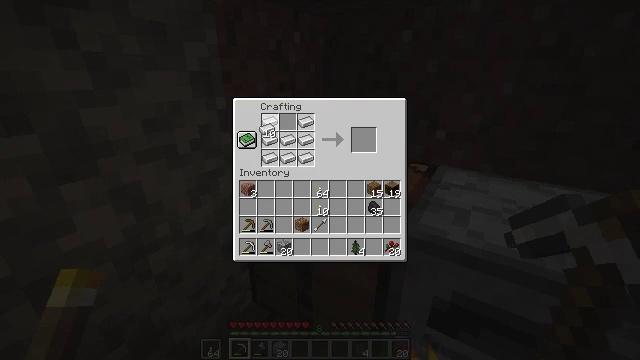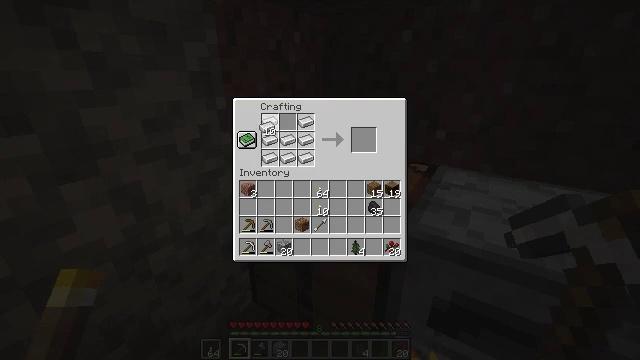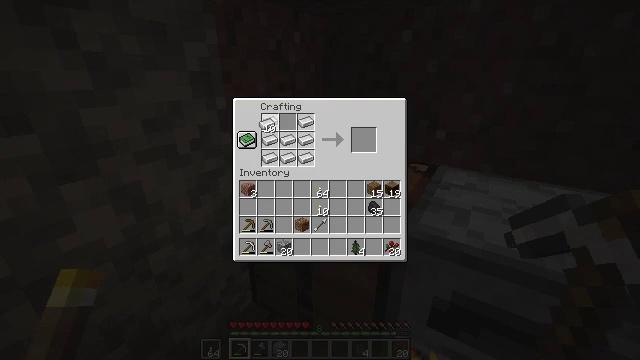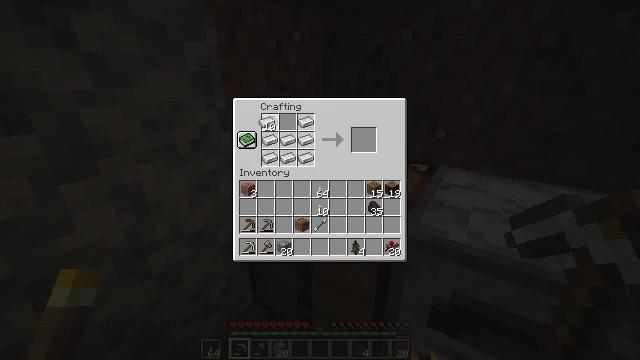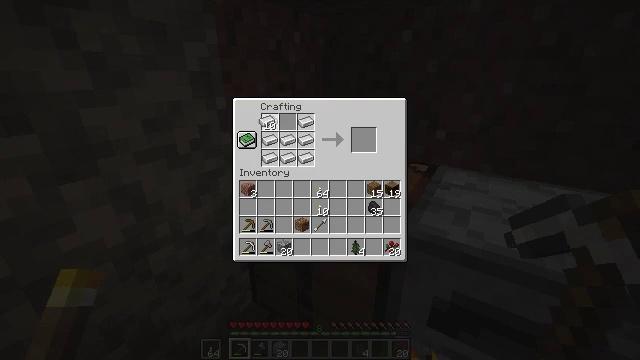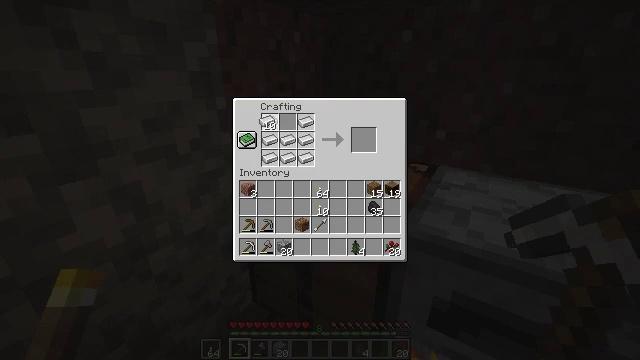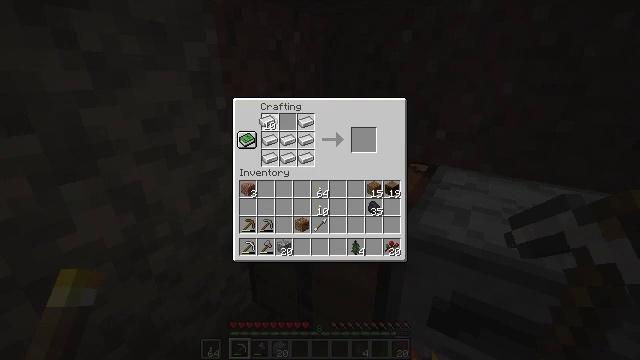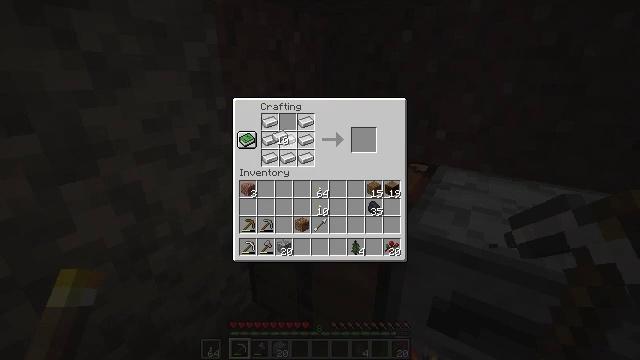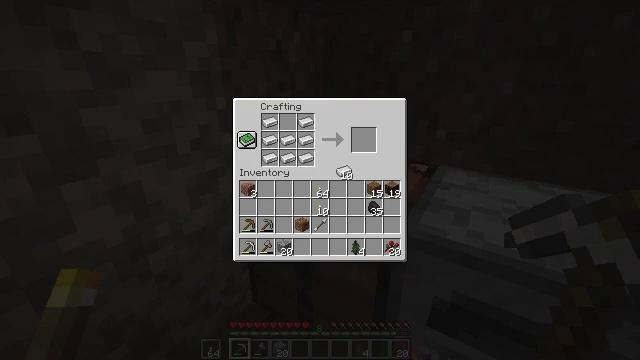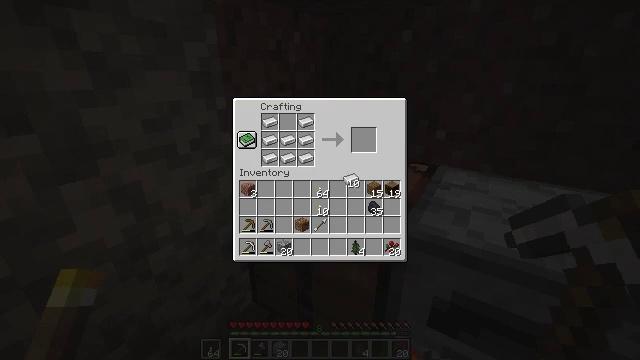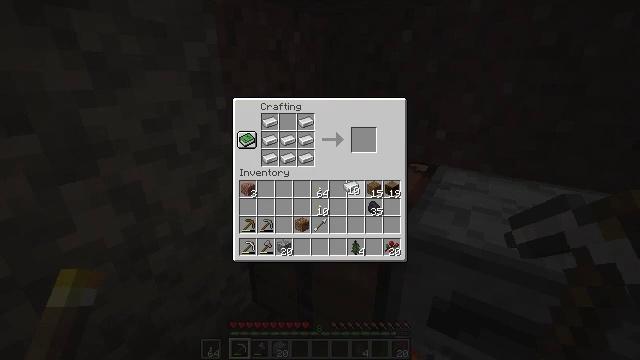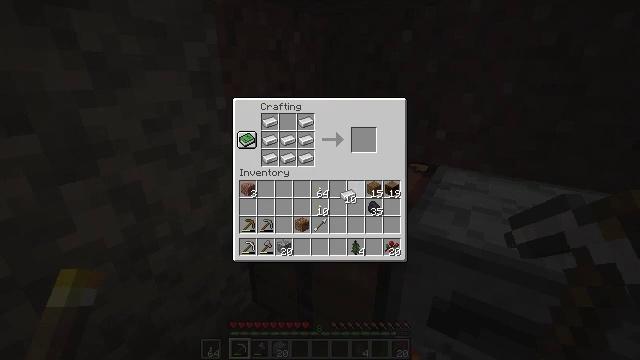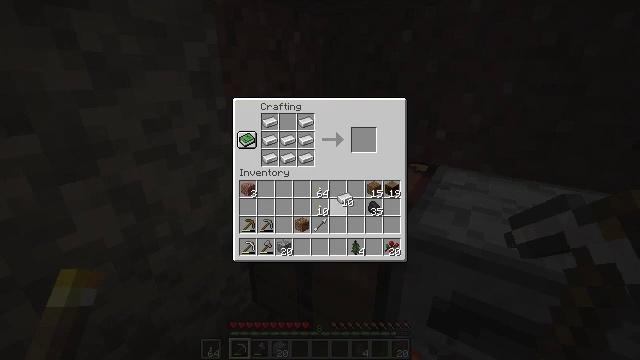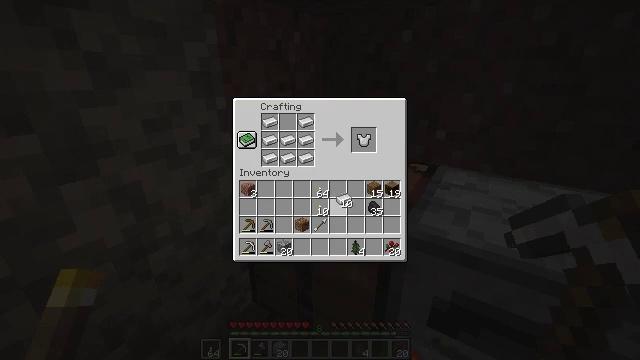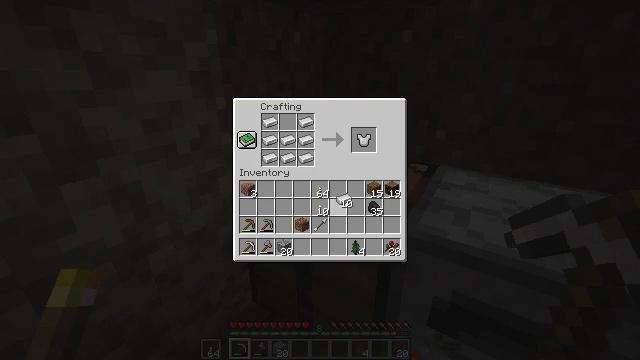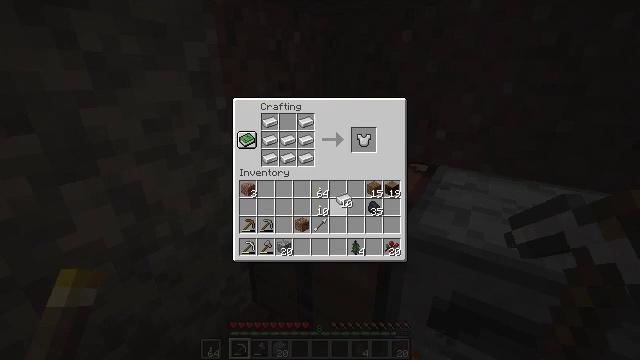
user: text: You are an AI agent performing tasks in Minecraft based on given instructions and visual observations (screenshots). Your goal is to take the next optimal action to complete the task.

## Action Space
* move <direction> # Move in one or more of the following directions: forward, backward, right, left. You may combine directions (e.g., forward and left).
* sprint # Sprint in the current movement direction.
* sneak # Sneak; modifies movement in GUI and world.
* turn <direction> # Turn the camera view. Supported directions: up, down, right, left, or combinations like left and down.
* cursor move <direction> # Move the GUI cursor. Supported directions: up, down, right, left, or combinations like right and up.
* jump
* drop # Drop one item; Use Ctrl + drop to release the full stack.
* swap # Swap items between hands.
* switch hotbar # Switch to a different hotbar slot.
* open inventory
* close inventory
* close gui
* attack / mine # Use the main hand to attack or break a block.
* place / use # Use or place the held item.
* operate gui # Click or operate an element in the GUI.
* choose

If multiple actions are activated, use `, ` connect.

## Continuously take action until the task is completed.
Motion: motion action
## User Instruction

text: Make an iron chestplate with iron ingots.
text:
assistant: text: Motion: choose
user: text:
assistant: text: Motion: choose
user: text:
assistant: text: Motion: choose
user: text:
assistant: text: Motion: choose
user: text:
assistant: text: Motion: choose
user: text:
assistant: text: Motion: choose
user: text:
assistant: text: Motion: cursor move right and down, choose
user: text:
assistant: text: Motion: cursor move right and down
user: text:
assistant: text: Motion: cursor move right and down
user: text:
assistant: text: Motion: no_op
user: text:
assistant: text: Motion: cursor move down
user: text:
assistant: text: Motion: no_op
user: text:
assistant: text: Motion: no_op
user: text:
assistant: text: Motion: no_op
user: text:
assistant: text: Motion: operate gui
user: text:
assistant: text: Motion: operate gui
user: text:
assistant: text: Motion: no_op
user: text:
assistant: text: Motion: cursor move up
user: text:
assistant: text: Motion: cursor move right and up
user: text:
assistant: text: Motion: cursor move right and up
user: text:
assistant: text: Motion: no_op
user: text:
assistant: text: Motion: no_op
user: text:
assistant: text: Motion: no_op
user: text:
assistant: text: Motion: no_op
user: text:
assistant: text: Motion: no_op
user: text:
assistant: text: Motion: no_op
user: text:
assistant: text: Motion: no_op
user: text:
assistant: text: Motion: no_op
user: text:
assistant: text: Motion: operate gui
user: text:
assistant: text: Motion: cursor move left, operate gui